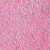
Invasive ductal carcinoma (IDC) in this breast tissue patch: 1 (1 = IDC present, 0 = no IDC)